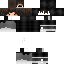
A female human skin with dark skin, wearing brown long hair dressed in a black hoodie and black pants, featuring a closed mouth.